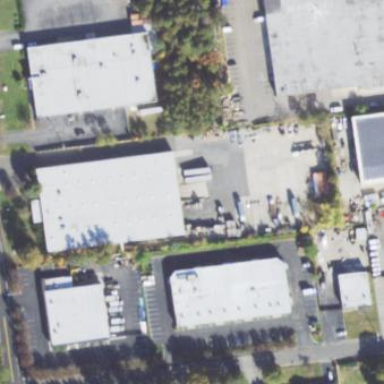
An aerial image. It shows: Commercial building.